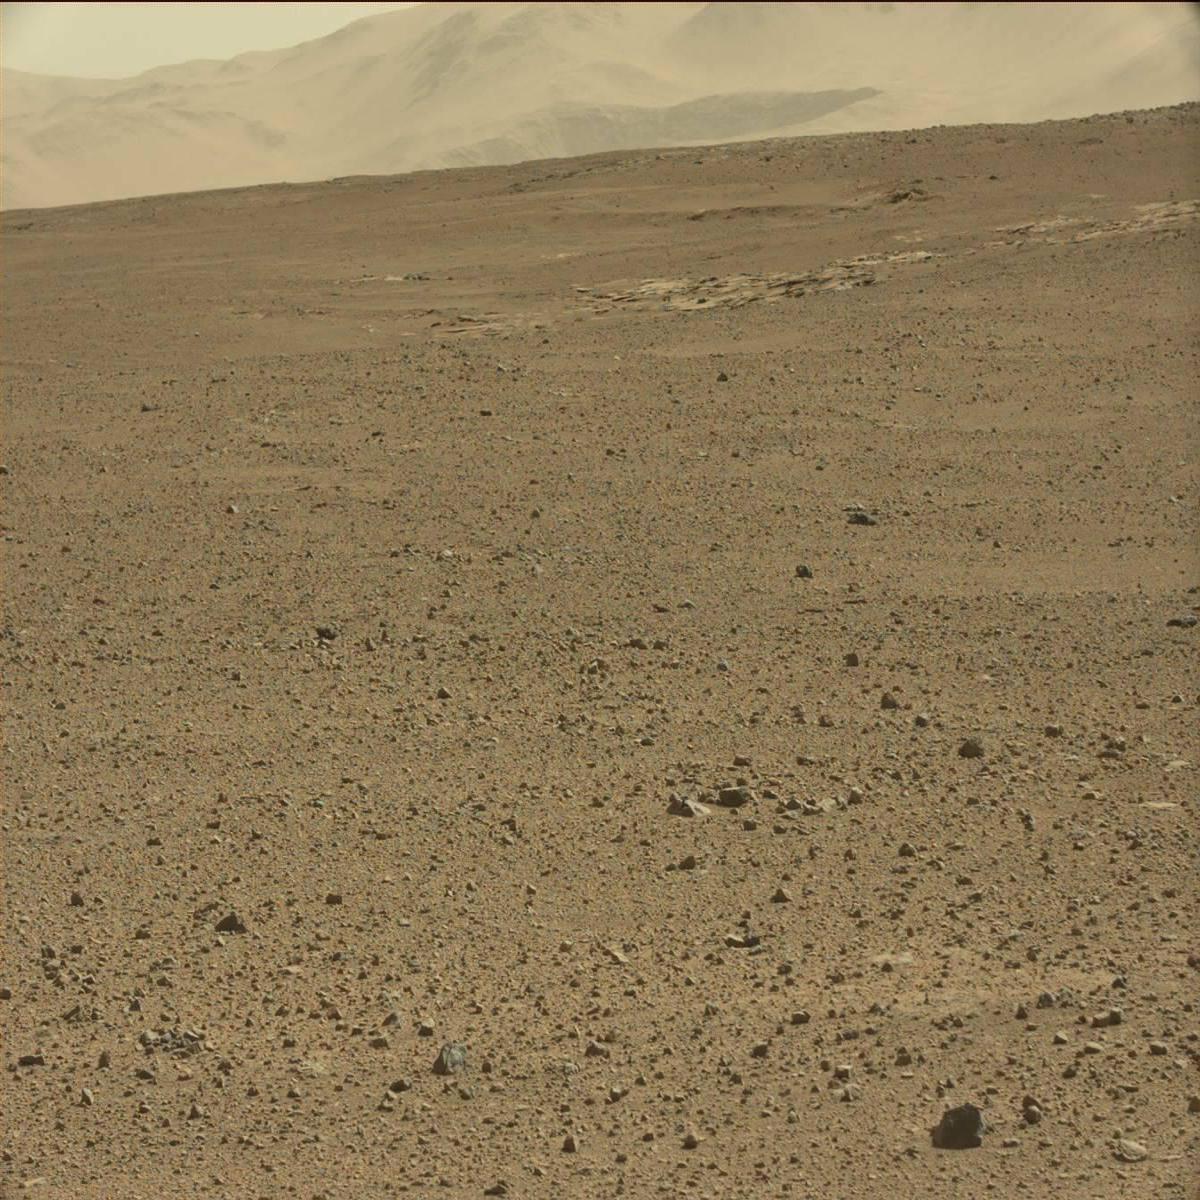
Terrain classes present: Bedrock, Ridge, Rock, Sand / Soil, Sky